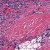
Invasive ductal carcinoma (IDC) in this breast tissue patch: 1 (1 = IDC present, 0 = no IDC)